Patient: sex M, age 68
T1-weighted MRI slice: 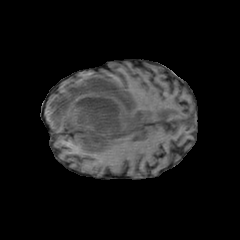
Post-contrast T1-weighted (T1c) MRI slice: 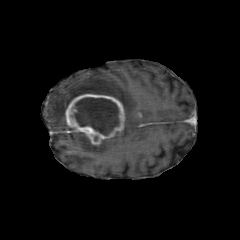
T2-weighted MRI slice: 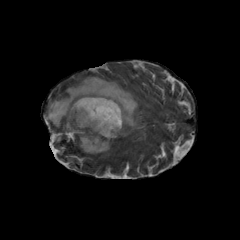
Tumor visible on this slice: yes
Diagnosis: Glioblastoma, IDH-wildtype
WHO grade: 4